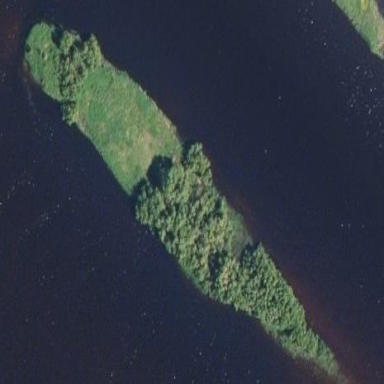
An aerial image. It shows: Islet.